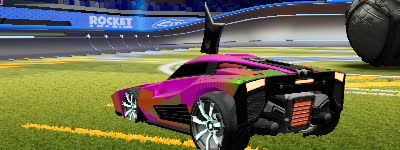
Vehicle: breakout